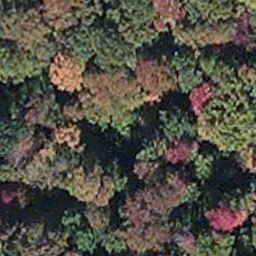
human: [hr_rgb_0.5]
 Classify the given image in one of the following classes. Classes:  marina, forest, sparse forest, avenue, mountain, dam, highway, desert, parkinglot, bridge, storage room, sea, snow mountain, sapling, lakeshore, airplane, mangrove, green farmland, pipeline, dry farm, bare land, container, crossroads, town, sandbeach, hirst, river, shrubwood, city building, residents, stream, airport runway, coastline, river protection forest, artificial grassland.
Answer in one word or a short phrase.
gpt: mangrove